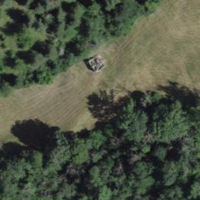
EUNIS habitat code: 41
Species observed at this site:
Clinopodium vulgare